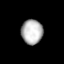
Tissue: lung
Cell type: Endothelial cells
Senescence score: 0.5427
Nuclear area (px): 512
Mean DAPI intensity: 182.475